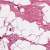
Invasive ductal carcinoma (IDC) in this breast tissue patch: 0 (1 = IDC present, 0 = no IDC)